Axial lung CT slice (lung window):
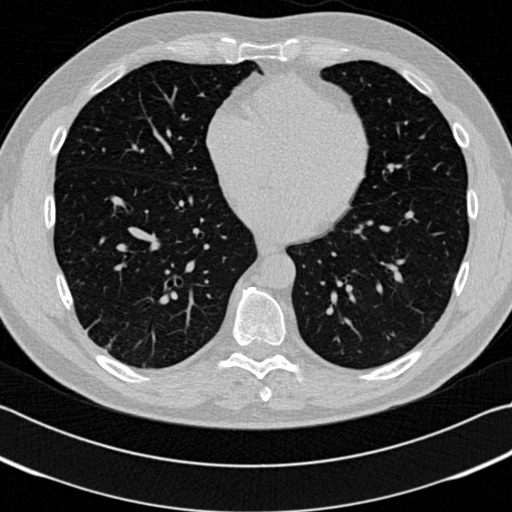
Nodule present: no